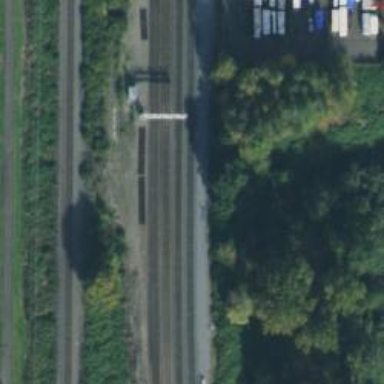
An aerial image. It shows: Railway track.